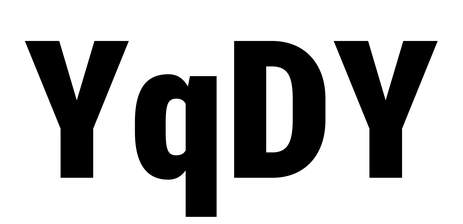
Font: Roboto_Condensed_Black